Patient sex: F
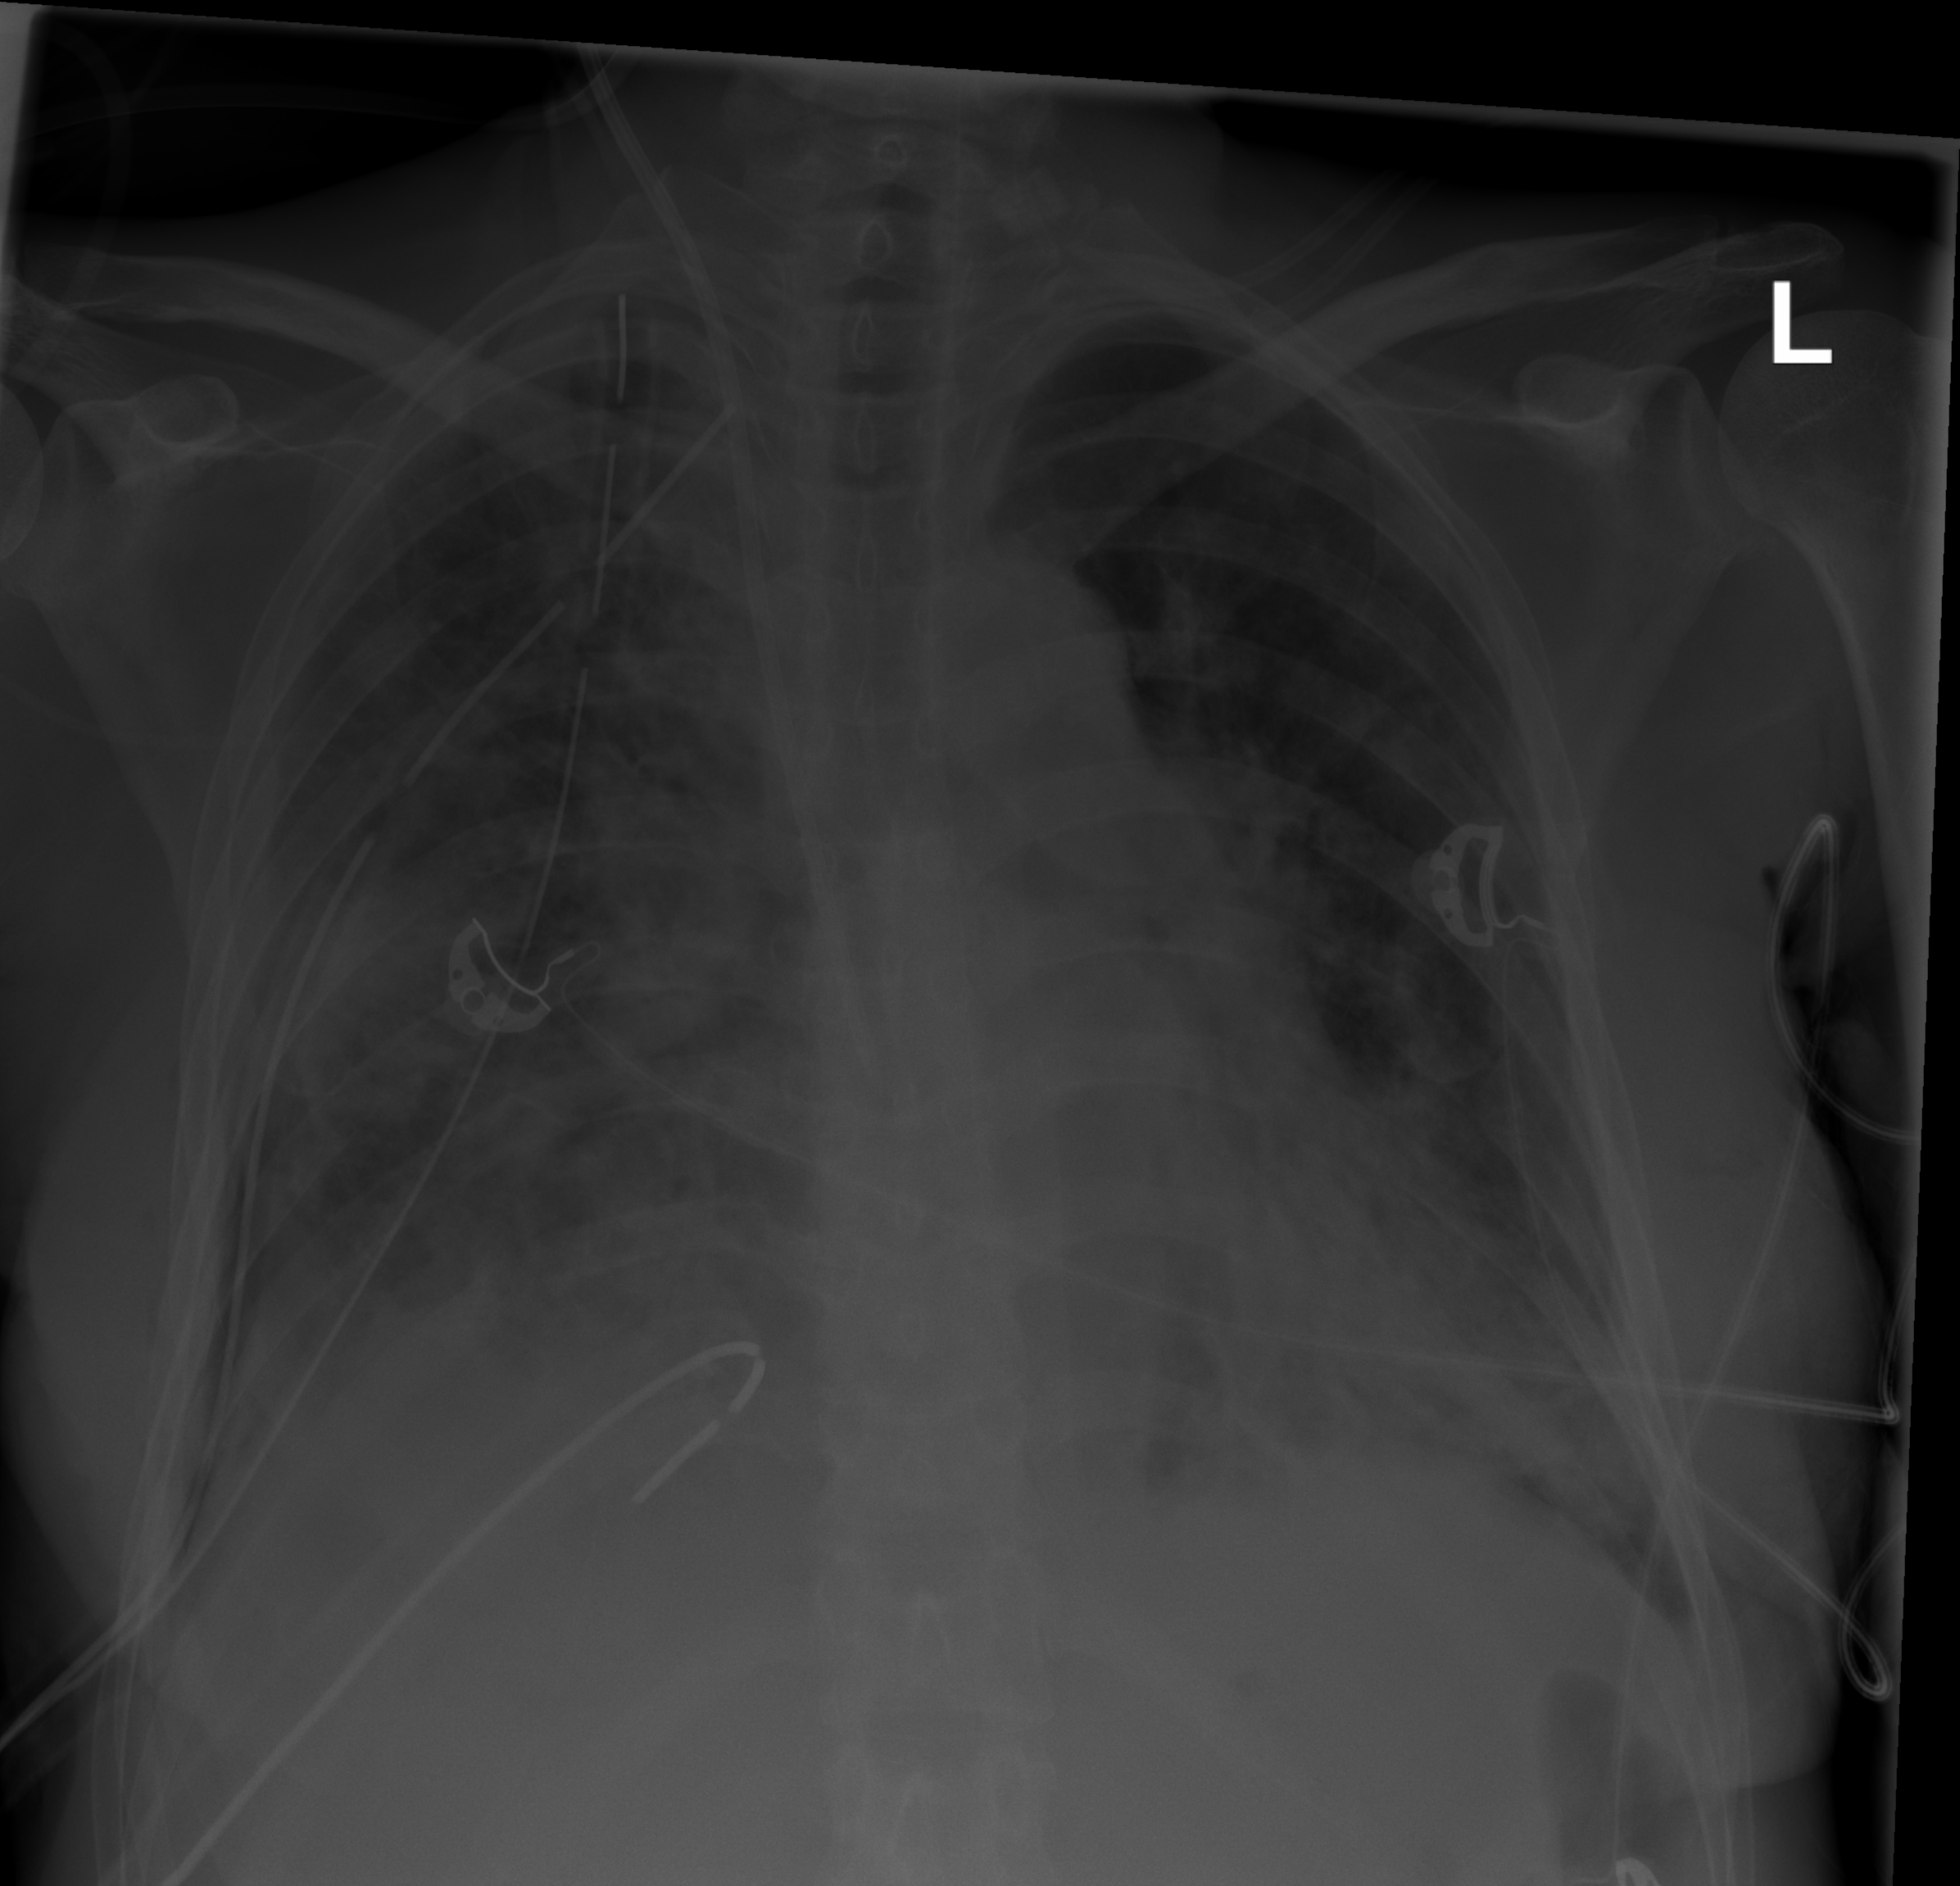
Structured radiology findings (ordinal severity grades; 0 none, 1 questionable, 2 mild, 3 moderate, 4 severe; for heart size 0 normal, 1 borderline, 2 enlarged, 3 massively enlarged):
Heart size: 1
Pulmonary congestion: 2
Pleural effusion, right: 2
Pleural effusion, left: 0
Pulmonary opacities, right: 3
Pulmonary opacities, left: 2
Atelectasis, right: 3
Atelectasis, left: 2